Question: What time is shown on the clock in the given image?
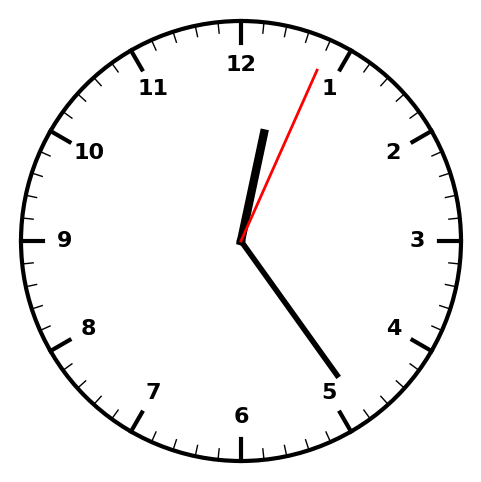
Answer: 12:24:04